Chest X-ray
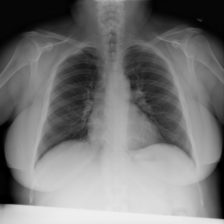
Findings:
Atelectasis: negative
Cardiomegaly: negative
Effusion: negative
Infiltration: negative
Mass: negative
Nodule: negative
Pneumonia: negative
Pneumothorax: negative
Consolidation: negative
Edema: negative
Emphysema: negative
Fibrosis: negative
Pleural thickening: negative
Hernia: negative